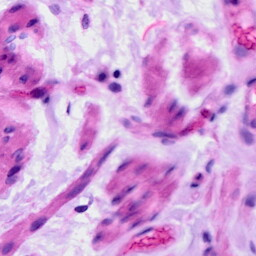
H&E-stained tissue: Ovarian